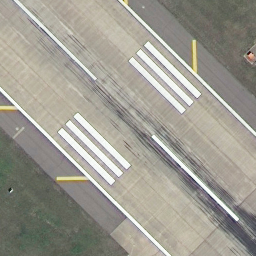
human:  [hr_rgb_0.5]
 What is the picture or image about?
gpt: runway